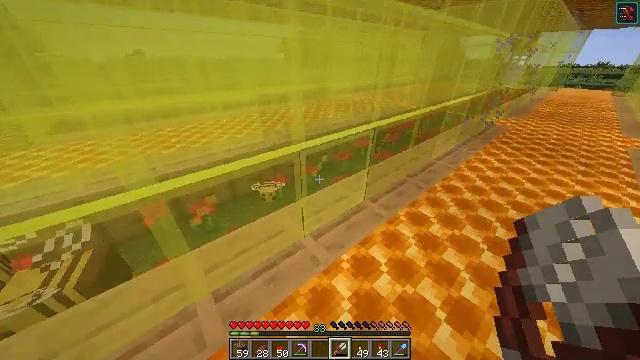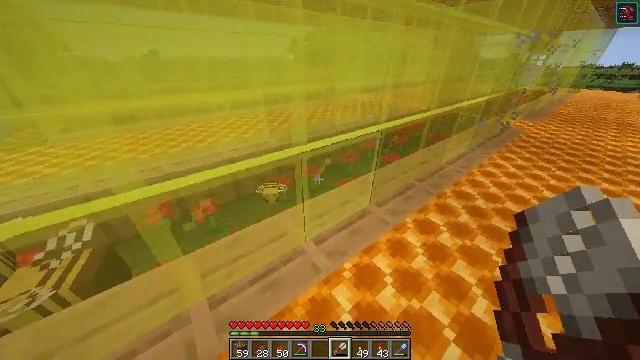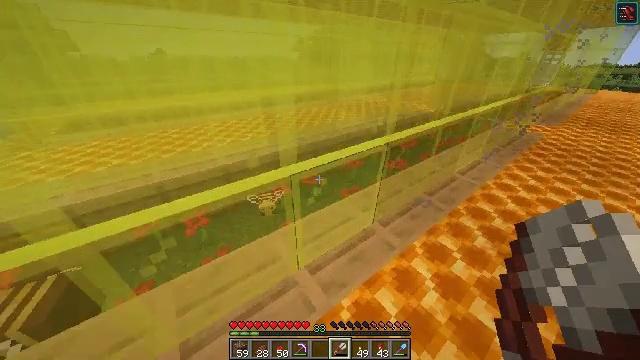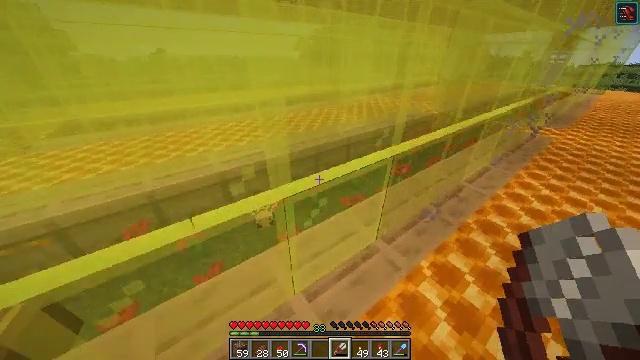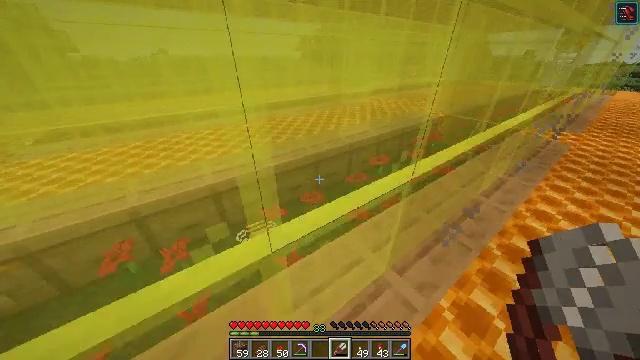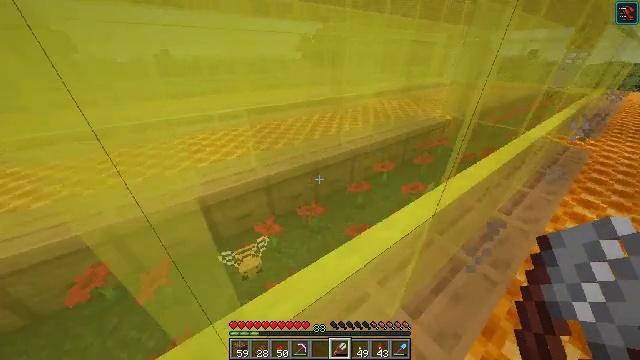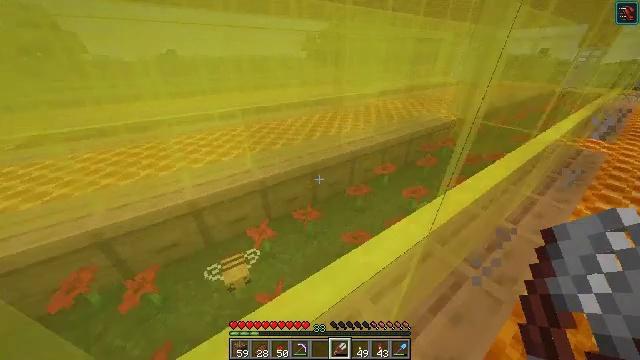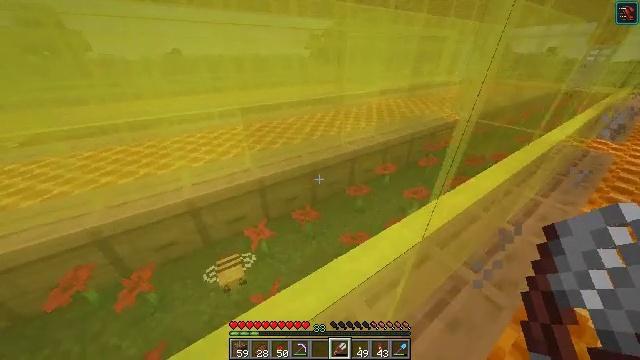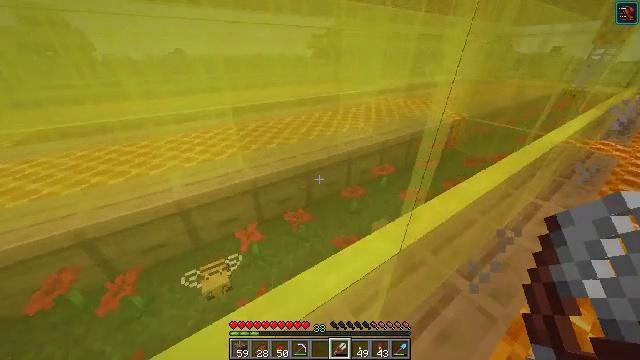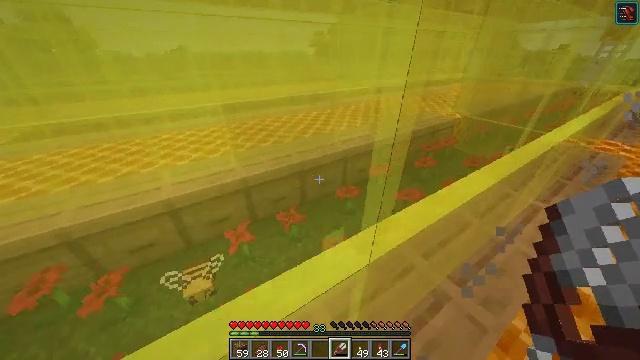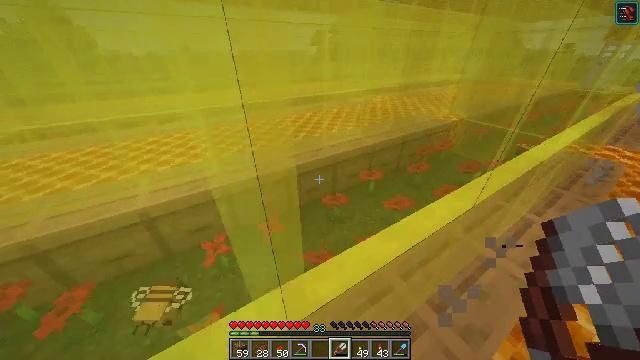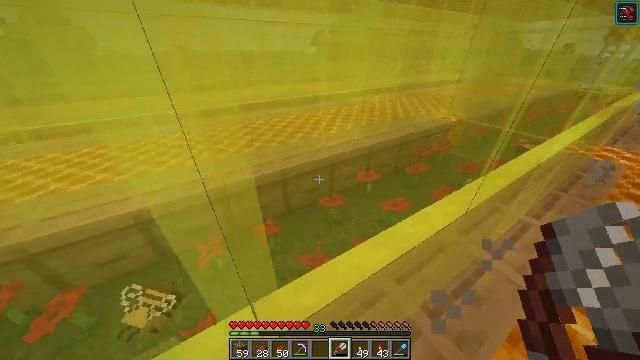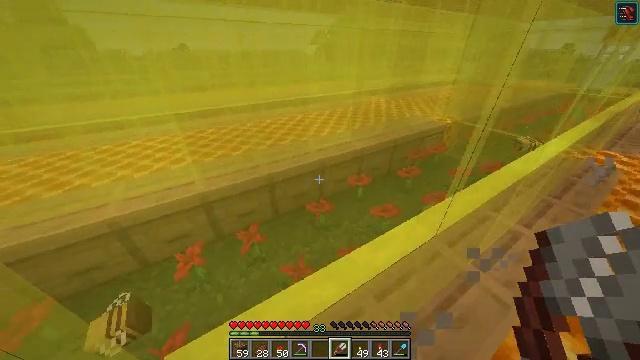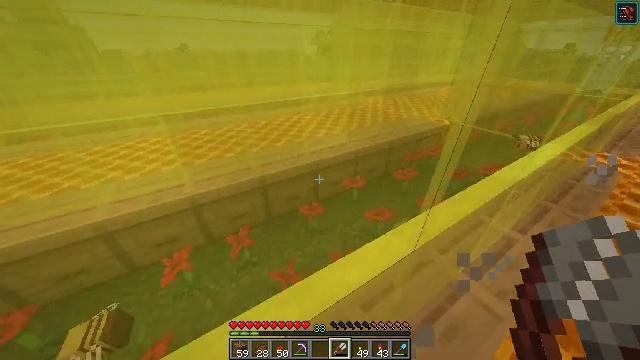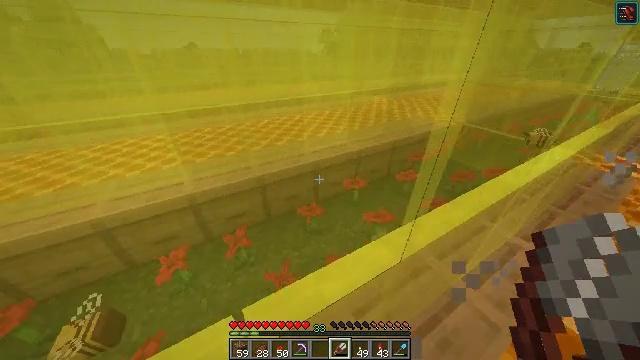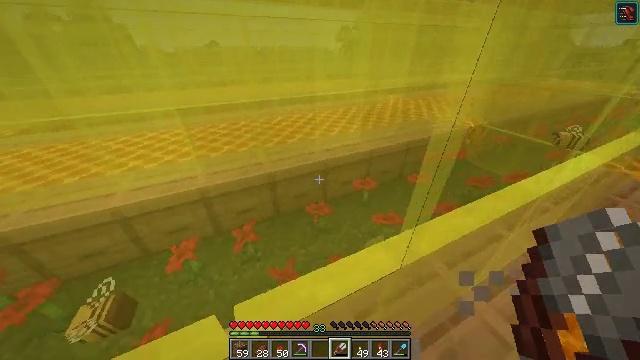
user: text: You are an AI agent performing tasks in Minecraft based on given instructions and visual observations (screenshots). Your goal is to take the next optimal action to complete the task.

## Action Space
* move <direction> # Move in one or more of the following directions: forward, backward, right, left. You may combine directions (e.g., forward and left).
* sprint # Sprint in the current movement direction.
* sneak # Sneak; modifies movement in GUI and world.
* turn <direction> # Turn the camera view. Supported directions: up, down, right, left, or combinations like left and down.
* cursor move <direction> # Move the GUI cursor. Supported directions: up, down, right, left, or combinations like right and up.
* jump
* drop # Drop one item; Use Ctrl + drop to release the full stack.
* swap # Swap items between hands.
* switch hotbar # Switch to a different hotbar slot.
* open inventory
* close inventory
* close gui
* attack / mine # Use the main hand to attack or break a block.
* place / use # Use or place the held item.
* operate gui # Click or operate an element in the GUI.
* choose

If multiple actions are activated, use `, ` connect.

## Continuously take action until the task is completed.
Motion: motion action
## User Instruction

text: Use 4 honeycombs to craft a honeycomb block.
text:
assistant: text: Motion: move forward, turn left
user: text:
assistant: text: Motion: move forward, turn left
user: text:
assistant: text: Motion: move forward
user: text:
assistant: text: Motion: move forward
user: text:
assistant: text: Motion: move forward
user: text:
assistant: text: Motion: move forward, turn left
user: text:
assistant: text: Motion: move forward
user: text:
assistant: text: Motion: move forward
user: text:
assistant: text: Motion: move forward
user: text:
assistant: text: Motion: move forward
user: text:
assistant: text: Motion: move forward
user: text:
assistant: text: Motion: move forward
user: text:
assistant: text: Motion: move forward
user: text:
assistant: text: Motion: turn left
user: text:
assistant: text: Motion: turn left
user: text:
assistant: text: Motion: turn left
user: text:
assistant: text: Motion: turn left
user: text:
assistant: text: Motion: turn left
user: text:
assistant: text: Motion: turn left and down
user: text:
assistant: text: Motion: no_op
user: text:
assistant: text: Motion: turn left
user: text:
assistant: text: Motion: turn left and down
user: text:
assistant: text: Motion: turn left and up
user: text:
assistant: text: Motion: turn left and up
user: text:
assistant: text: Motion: move forward, turn left and up
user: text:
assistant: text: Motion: move forward, turn left and up
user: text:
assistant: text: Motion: move forward
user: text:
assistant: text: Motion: move forward
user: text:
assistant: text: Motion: move forward, turn down
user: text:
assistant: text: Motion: move forward, turn right